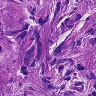
Metastatic tissue present: yes